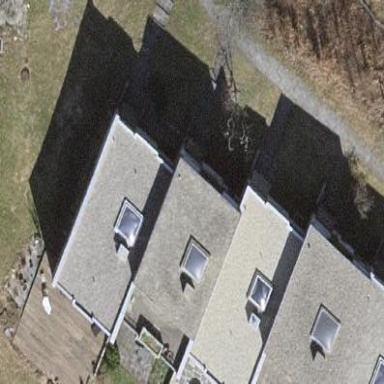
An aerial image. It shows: Semidetached house with flat roof.